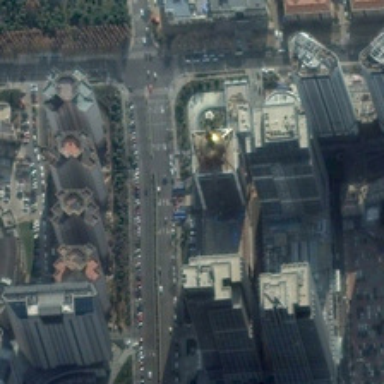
Many buildings are in a commercial area .